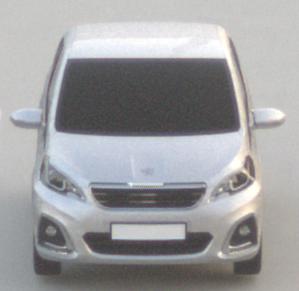
Make: Peugeot
Model: 108 1.0 VTi 68
Detailed model: 108
Model produced from: 2015/03
Model produced until: 2016/10
Doors: 3
Color: white
Road condition: dry road
Daytime: sunrise or sunset
Contrast: low contrast